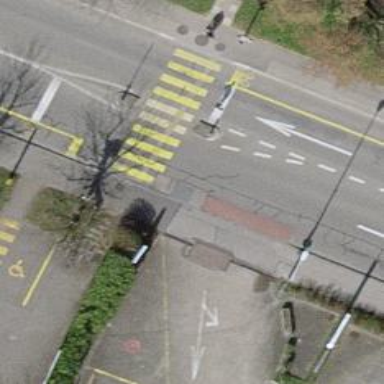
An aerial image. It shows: Secondary road with asphalt surface and dedicated cycle lane on the left.